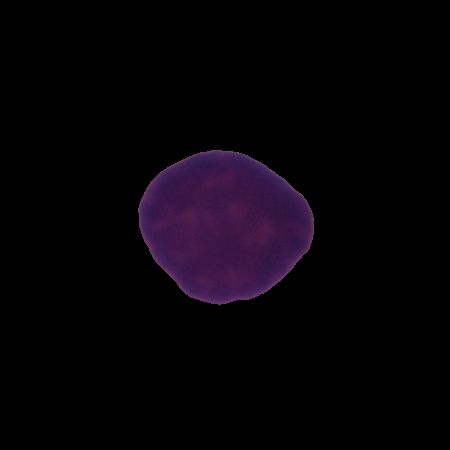
Label: healthy